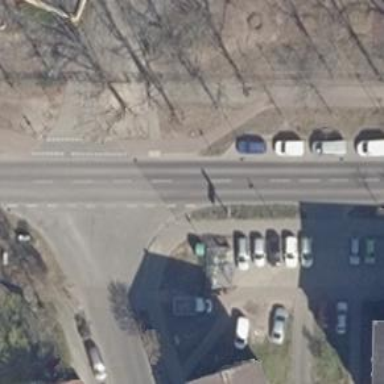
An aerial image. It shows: Cycleway.